Interaction volume radius: 5 \u00c5
Interaction volume height: 40 \u00c5
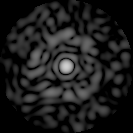
Disorder parameter: 0.8504